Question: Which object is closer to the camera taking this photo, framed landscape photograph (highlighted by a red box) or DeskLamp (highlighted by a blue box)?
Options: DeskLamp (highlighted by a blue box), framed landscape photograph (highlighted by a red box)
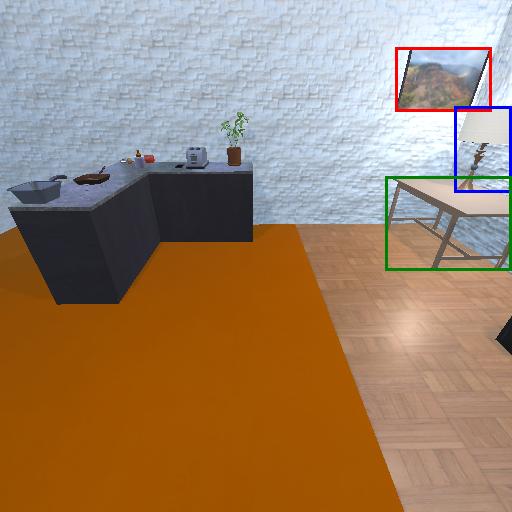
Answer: DeskLamp (highlighted by a blue box)